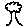
Label: tree